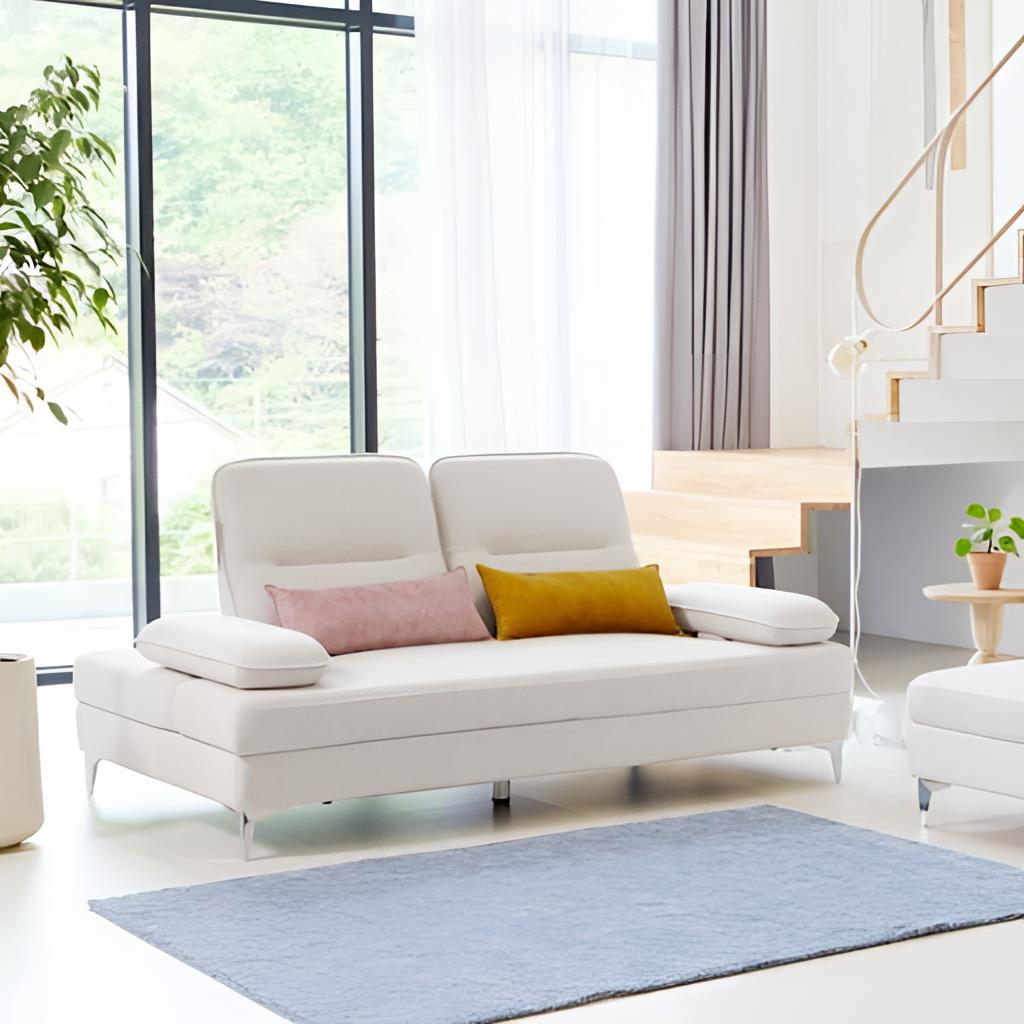
white leather sofa, living room, white fabric wallpaper, with solid pattern, wood flooring, with plank pattern, contemporary